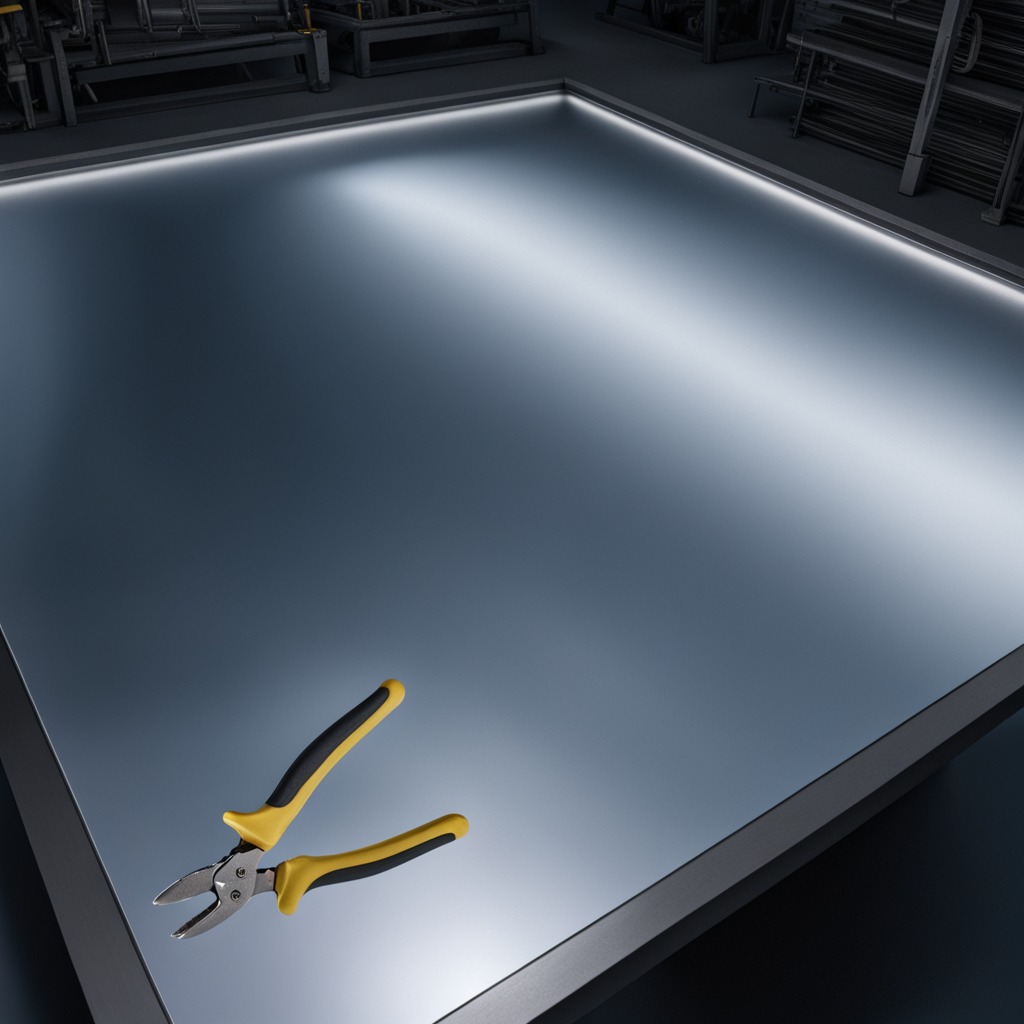
A plier is lying on the tabletop.